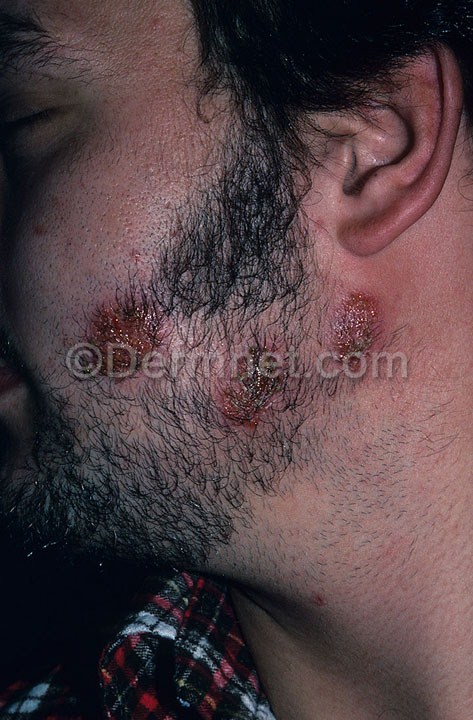
Disease: Tinea Ringworm Candidiasis and other Fungal Infections